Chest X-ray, PA view. Patient: 32 years old, sex F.
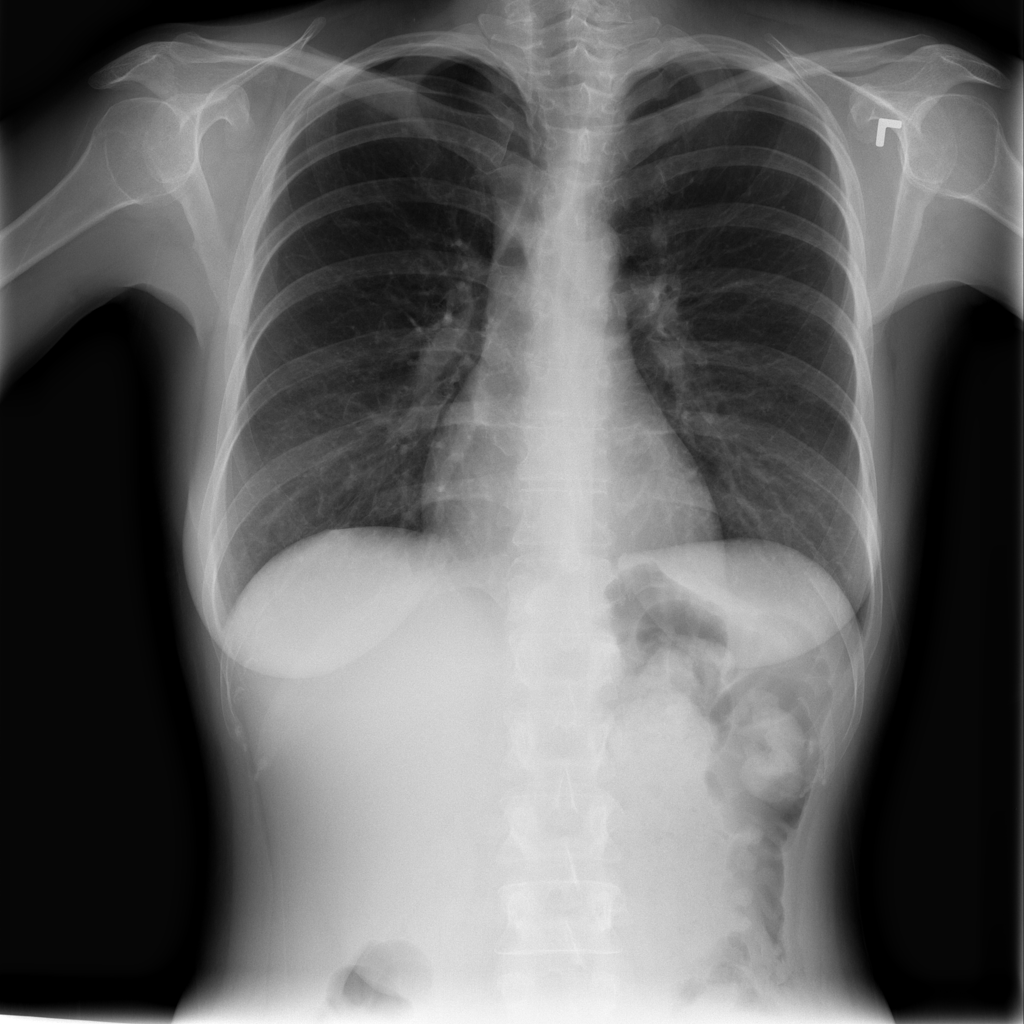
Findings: No Finding